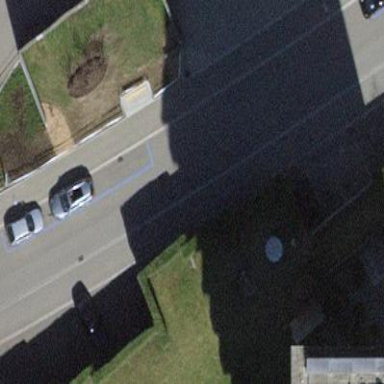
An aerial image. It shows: Parking lane with asphalt surface.